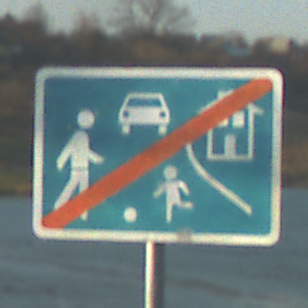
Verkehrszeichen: EndeVerkehrsberuhigterBereich
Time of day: SunriseSunset
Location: Outdoor (RoadRail)
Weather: PartlyCloudy
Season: NotSpecified
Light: Natural